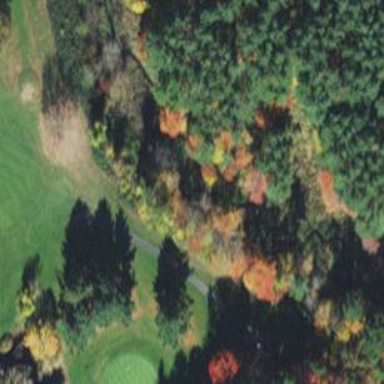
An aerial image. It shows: Path used for both walking and golf.